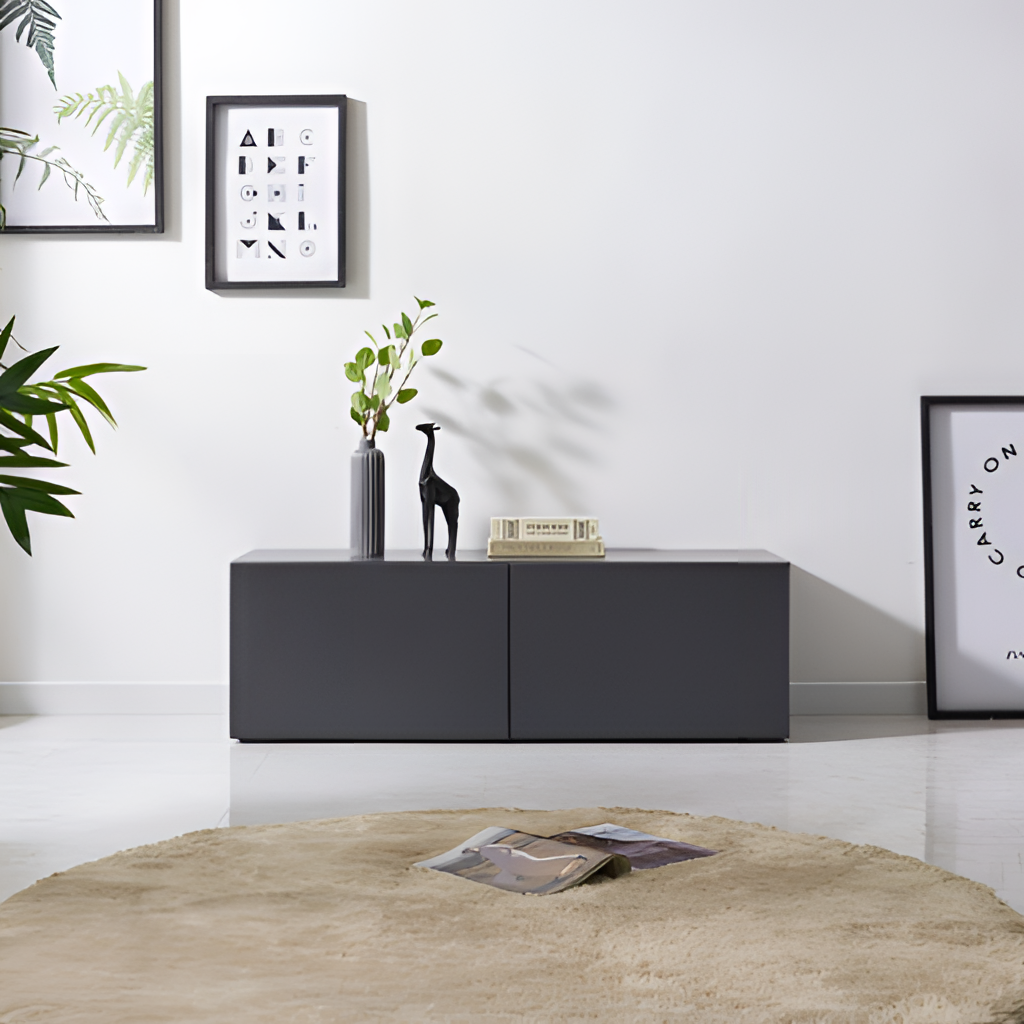
living room, laminate cabinet, white tile flooring, with large square pattern, modern, white paint wallpaper, with solid pattern